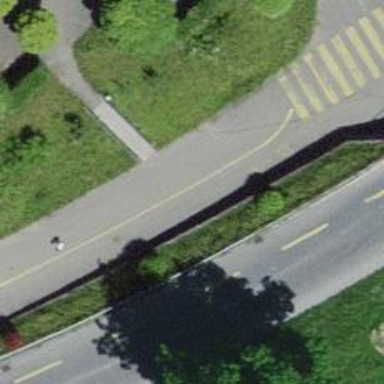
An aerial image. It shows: Asphalt cycleway.